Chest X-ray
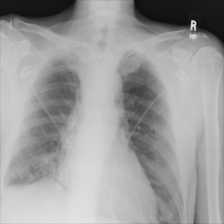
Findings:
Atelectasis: negative
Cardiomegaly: negative
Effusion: negative
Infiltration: negative
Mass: negative
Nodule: negative
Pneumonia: negative
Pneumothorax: negative
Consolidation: negative
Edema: negative
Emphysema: negative
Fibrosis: positive
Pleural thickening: positive
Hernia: negative